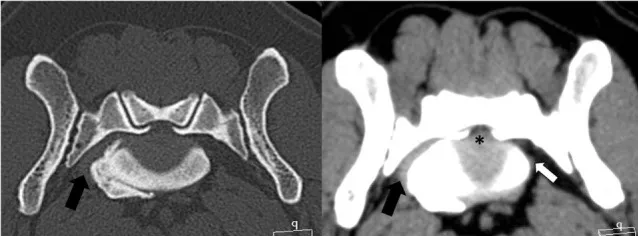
Transverse CT images of the bone and soft tissue window from the patient's lumbosacral foramen showing a moderate disk protrusion (*) and a ventrolateral spondylosis, resulting in stenosis of the right foramen. The left L7 nerve is of normal size (white arrow); however, the right L7 nerve cannot be clearly identified within the soft tissue proliferation (black arrow).
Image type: radiology (ct)